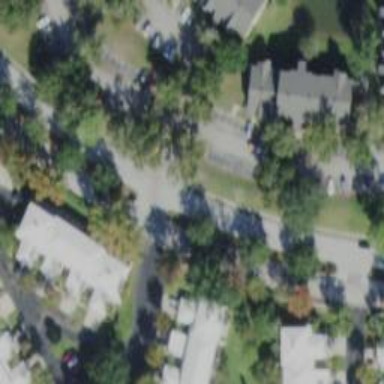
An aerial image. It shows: Smooth asphalt road in residential area.